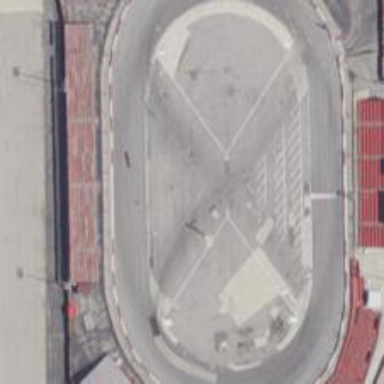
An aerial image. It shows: Motor sport raceway.